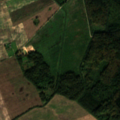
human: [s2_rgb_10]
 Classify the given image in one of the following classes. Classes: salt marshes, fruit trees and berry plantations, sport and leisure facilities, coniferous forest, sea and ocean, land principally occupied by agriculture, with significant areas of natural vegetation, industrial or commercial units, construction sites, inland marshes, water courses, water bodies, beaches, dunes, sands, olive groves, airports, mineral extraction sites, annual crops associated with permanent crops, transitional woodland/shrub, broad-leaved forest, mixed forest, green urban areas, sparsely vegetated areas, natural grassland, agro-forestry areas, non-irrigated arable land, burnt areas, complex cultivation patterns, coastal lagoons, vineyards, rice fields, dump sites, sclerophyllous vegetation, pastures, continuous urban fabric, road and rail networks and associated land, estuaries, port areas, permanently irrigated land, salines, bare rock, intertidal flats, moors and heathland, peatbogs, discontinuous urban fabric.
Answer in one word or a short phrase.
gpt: non-irrigated arable land, broad-leaved forest, mixed forest, transitional woodland/shrub